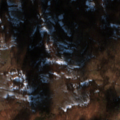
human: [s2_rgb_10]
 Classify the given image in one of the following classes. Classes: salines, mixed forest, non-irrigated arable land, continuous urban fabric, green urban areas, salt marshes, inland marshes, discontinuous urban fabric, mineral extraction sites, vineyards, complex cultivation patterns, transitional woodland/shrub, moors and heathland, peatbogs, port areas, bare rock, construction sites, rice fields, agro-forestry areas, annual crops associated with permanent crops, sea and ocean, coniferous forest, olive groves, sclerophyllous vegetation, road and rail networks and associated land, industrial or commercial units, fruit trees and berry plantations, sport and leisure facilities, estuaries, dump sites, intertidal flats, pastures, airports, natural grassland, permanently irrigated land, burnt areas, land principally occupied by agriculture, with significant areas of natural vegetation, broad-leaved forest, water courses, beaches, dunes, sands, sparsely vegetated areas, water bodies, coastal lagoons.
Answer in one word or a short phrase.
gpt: broad-leaved forest, transitional woodland/shrub